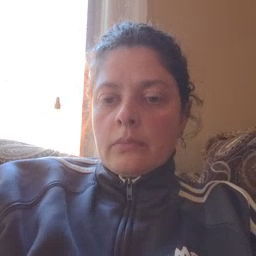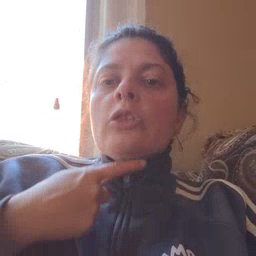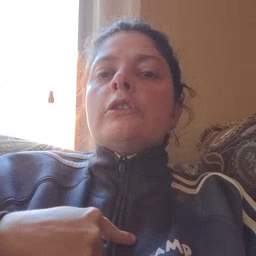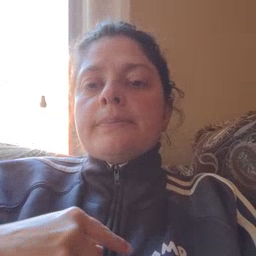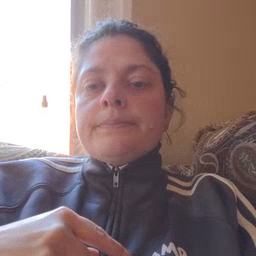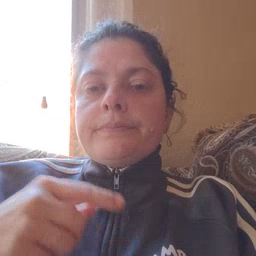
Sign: thirsty